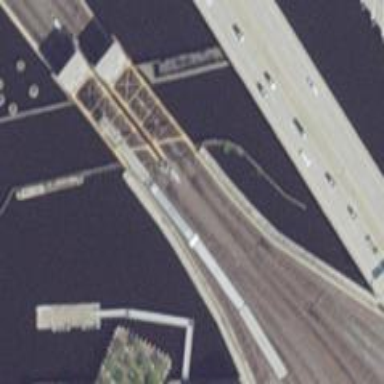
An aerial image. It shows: Bridge with lift piers as supports.